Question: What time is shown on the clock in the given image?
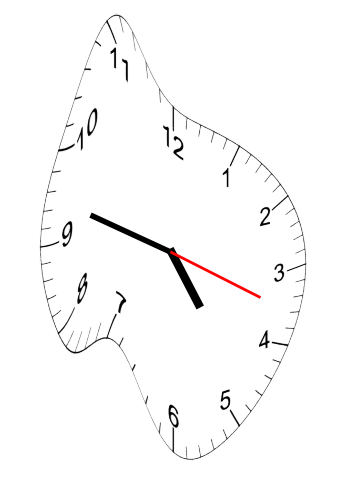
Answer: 04:47:18